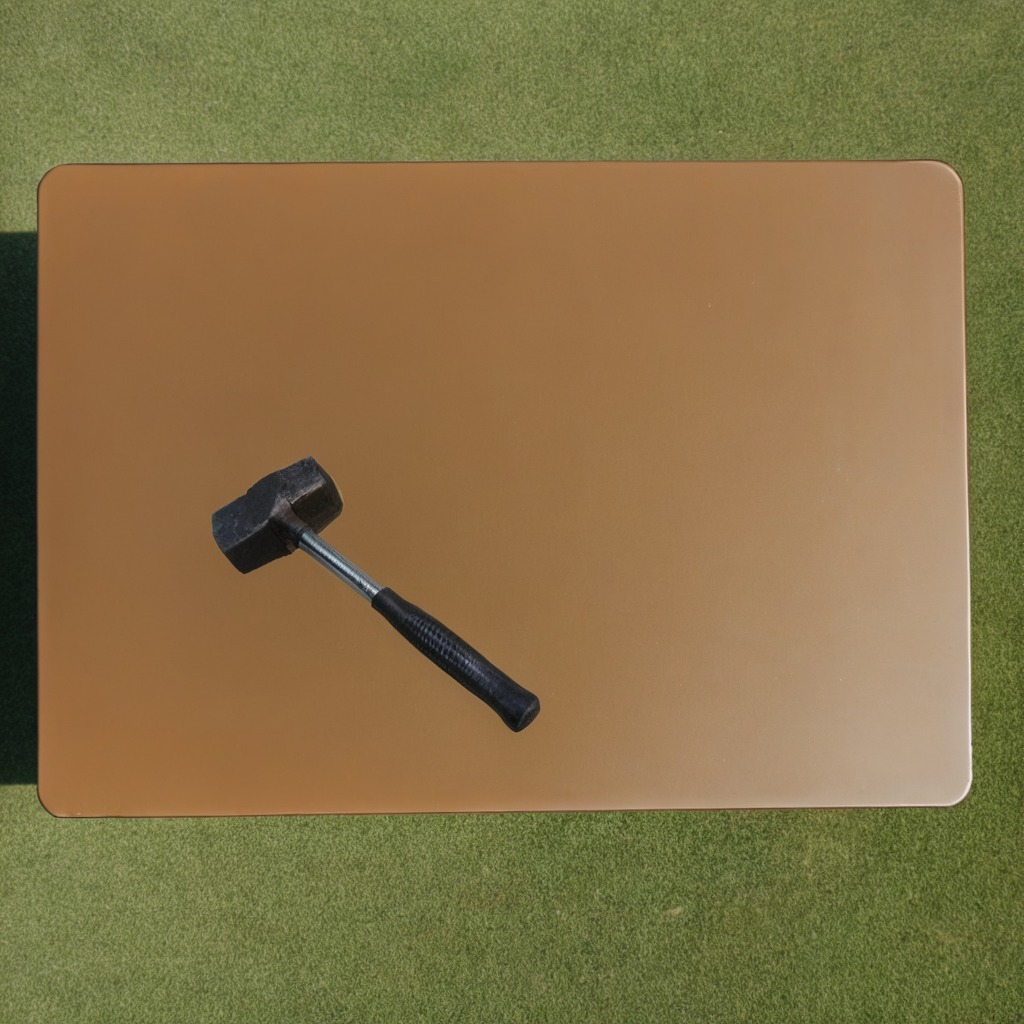
A hammer is lying on a clean utility table in a temporary outdoor tool station afternoon light present textured surface.